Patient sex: M
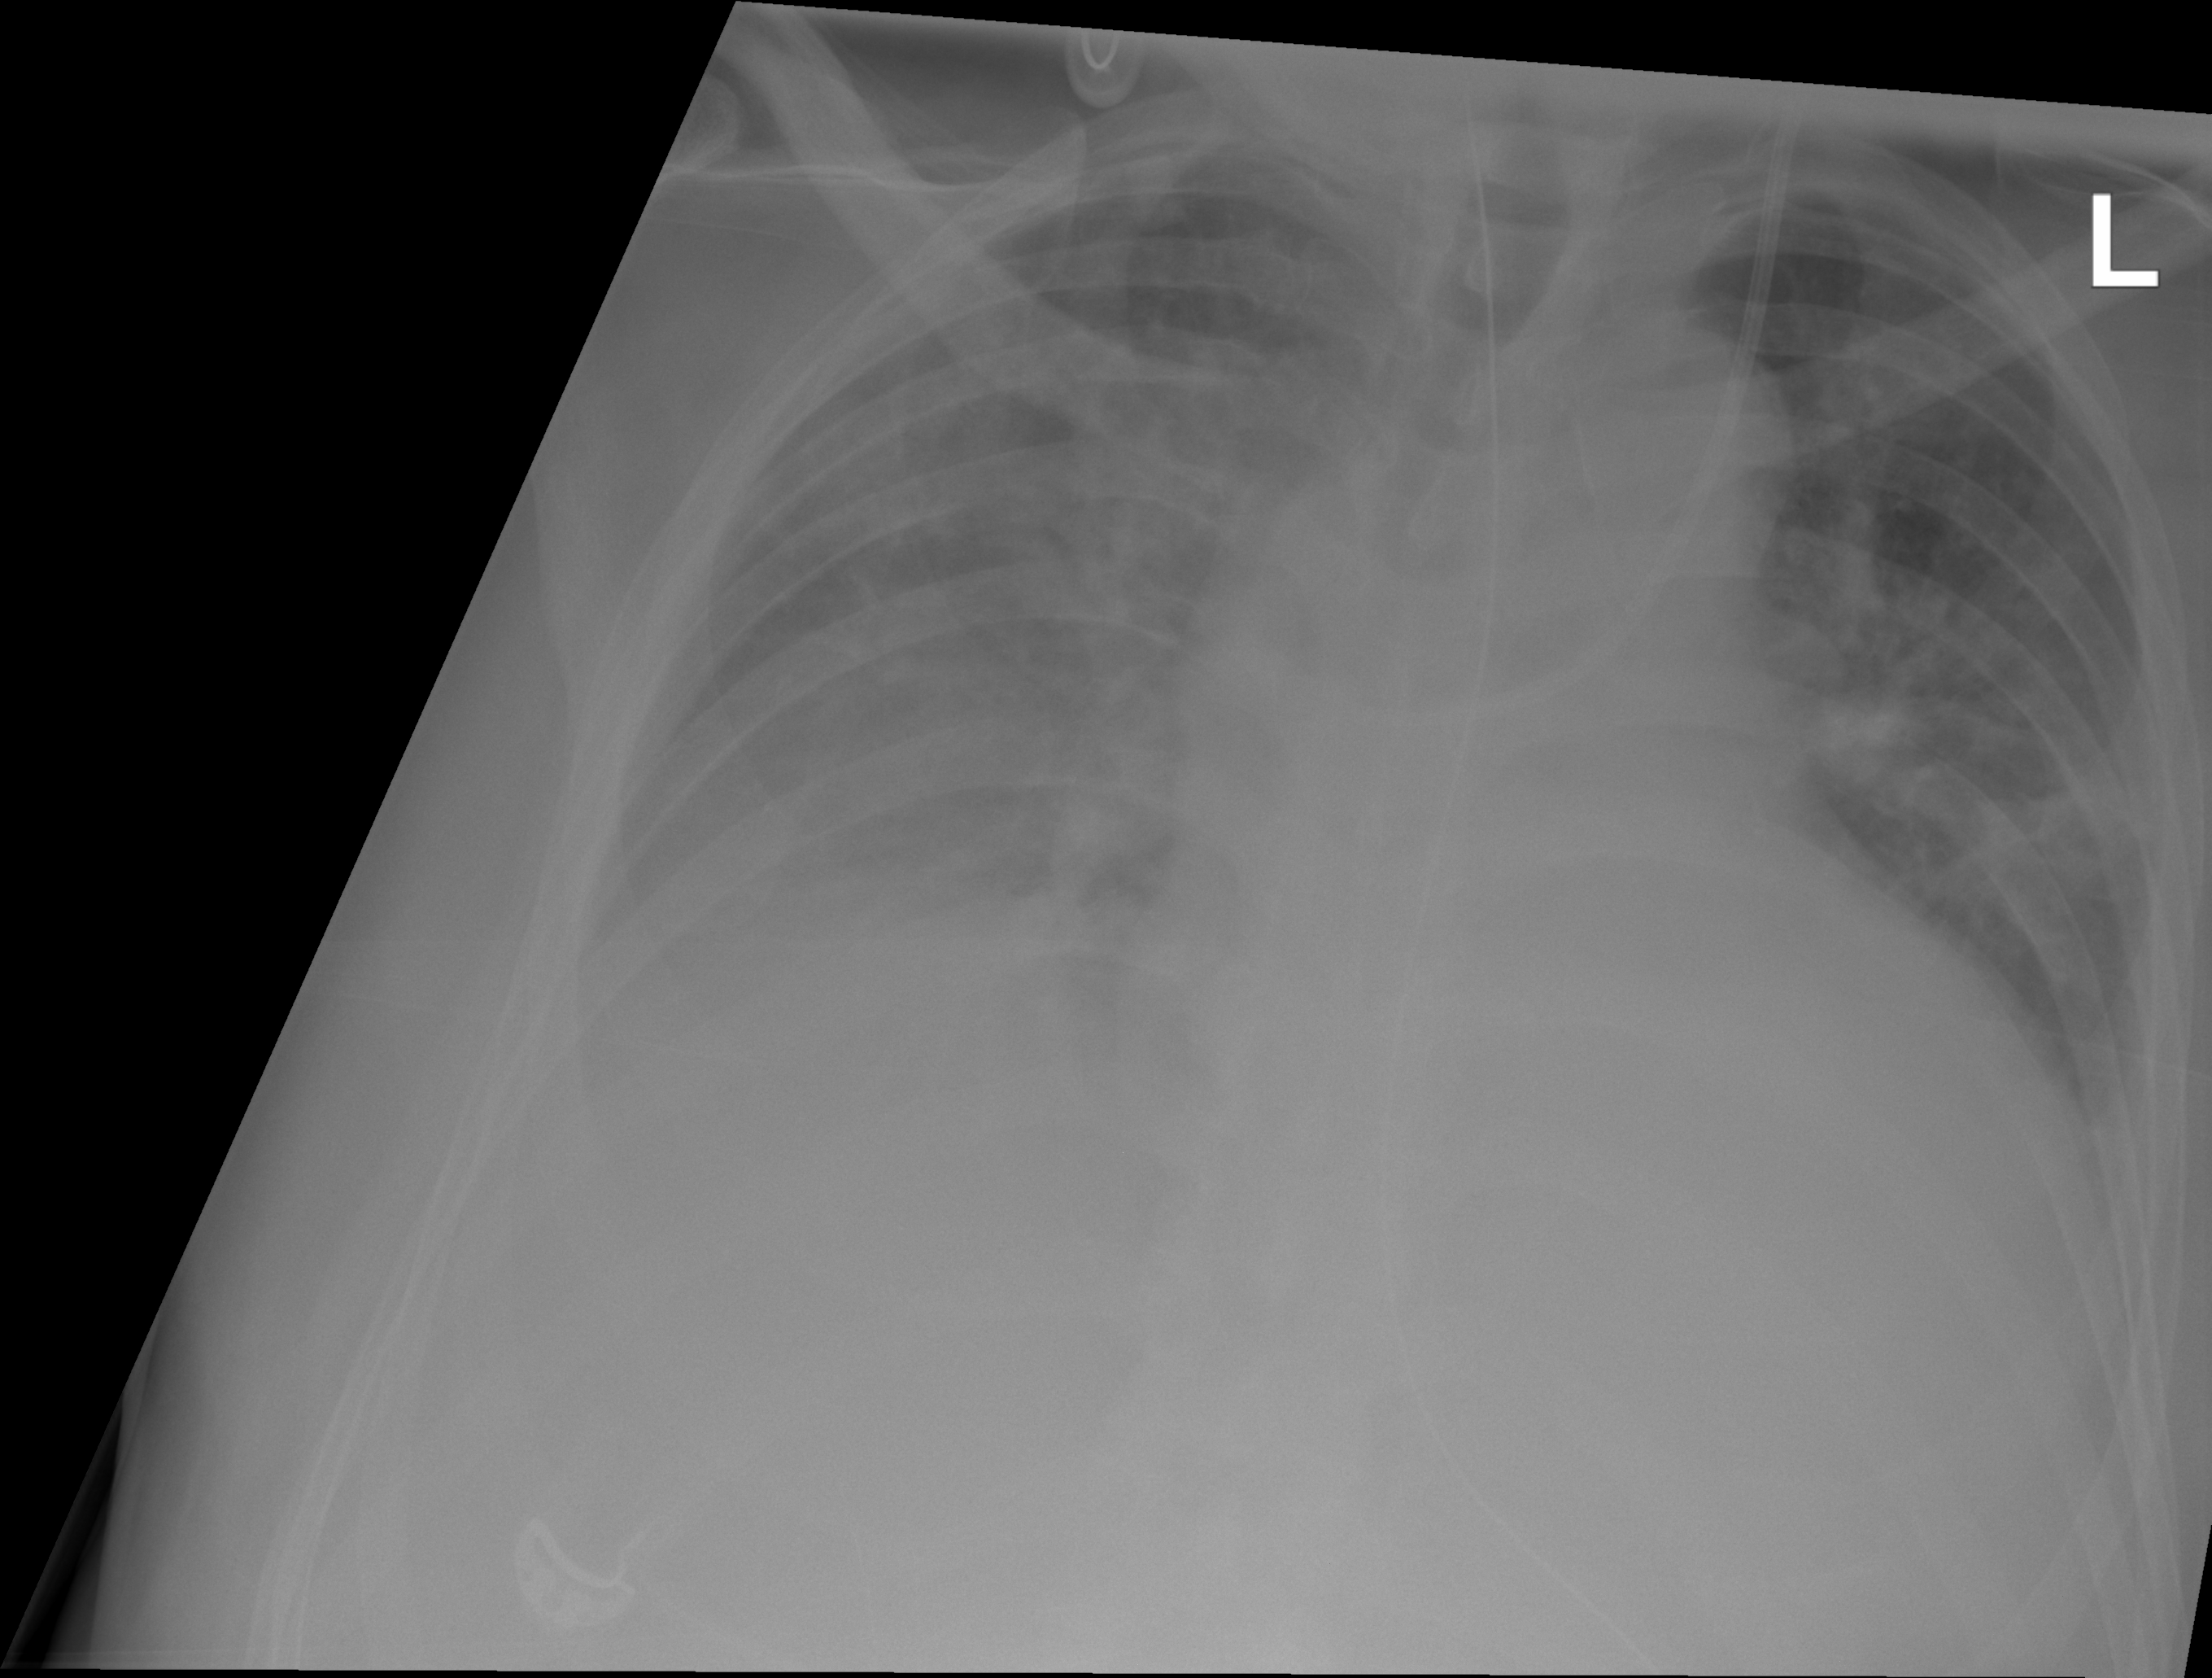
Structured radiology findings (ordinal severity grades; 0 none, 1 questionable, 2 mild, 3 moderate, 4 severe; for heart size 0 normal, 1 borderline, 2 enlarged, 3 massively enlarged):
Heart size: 2
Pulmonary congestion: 2
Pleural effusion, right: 3
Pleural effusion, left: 2
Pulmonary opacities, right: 2
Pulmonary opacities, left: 1
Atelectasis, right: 2
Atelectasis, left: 2